Field crop: maize
Growth stage: 1
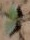
Species: datura